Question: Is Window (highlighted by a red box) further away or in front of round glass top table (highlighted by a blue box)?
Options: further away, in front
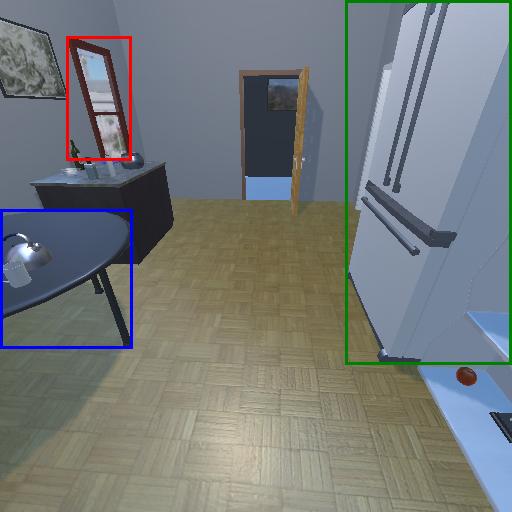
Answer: further away